Interaction volume radius: 5 \u00c5
Interaction volume height: 10 \u00c5
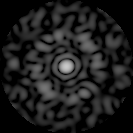
Disorder parameter: 0.8214